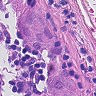
Metastatic tissue present: yes